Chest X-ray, PA view. Patient: 55 years old, sex F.
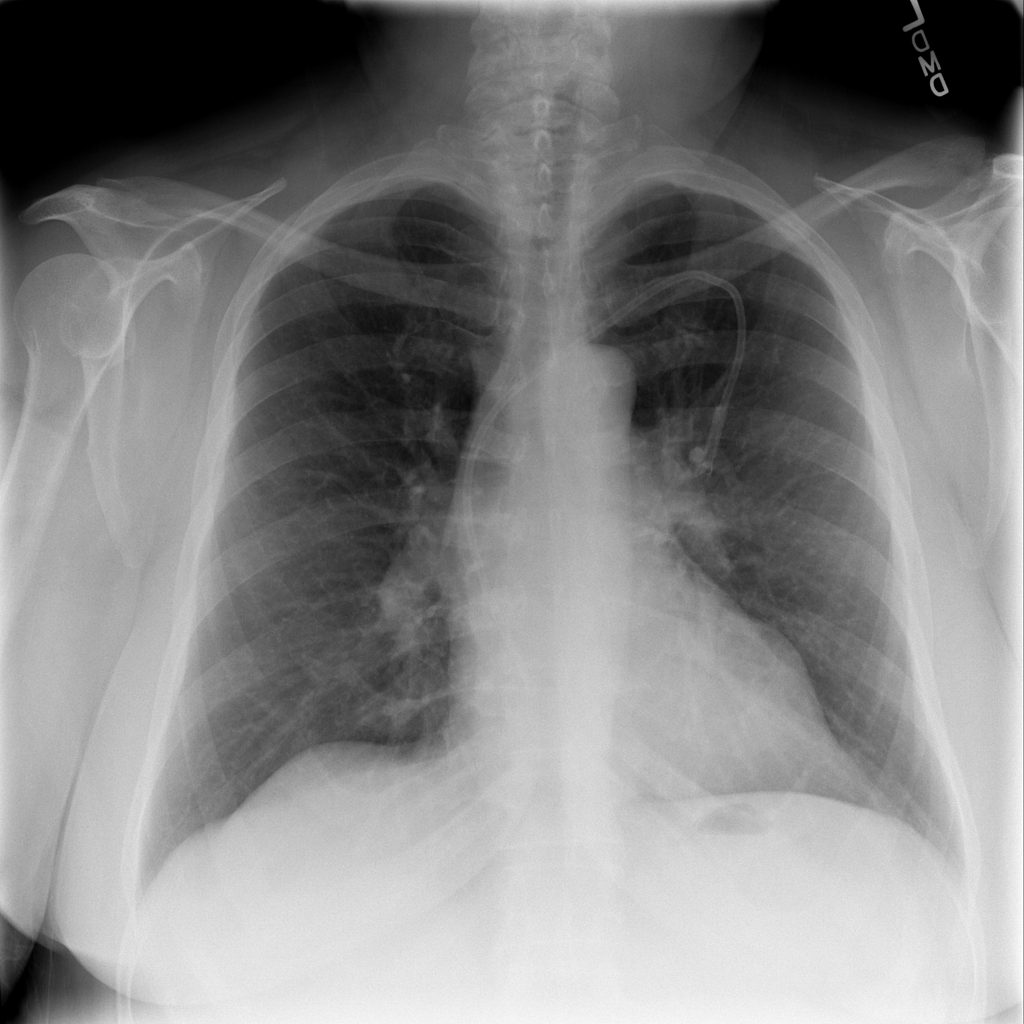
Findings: No Finding